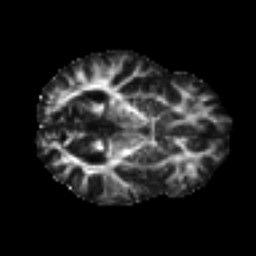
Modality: FA
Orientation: axial
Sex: female
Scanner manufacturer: ge
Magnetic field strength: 3 T
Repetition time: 7 s
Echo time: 0.08 s